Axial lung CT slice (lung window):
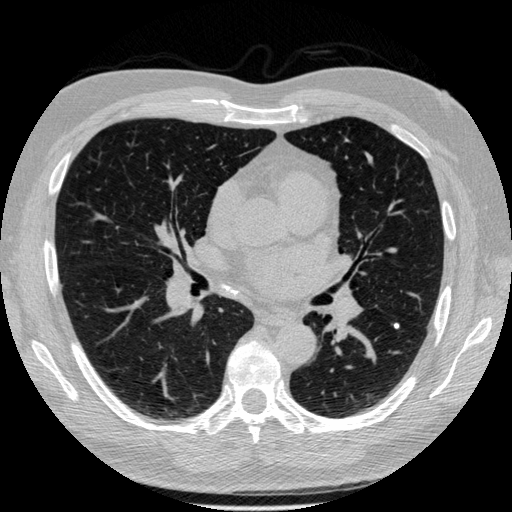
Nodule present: yes
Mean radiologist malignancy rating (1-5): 1.25